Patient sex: M
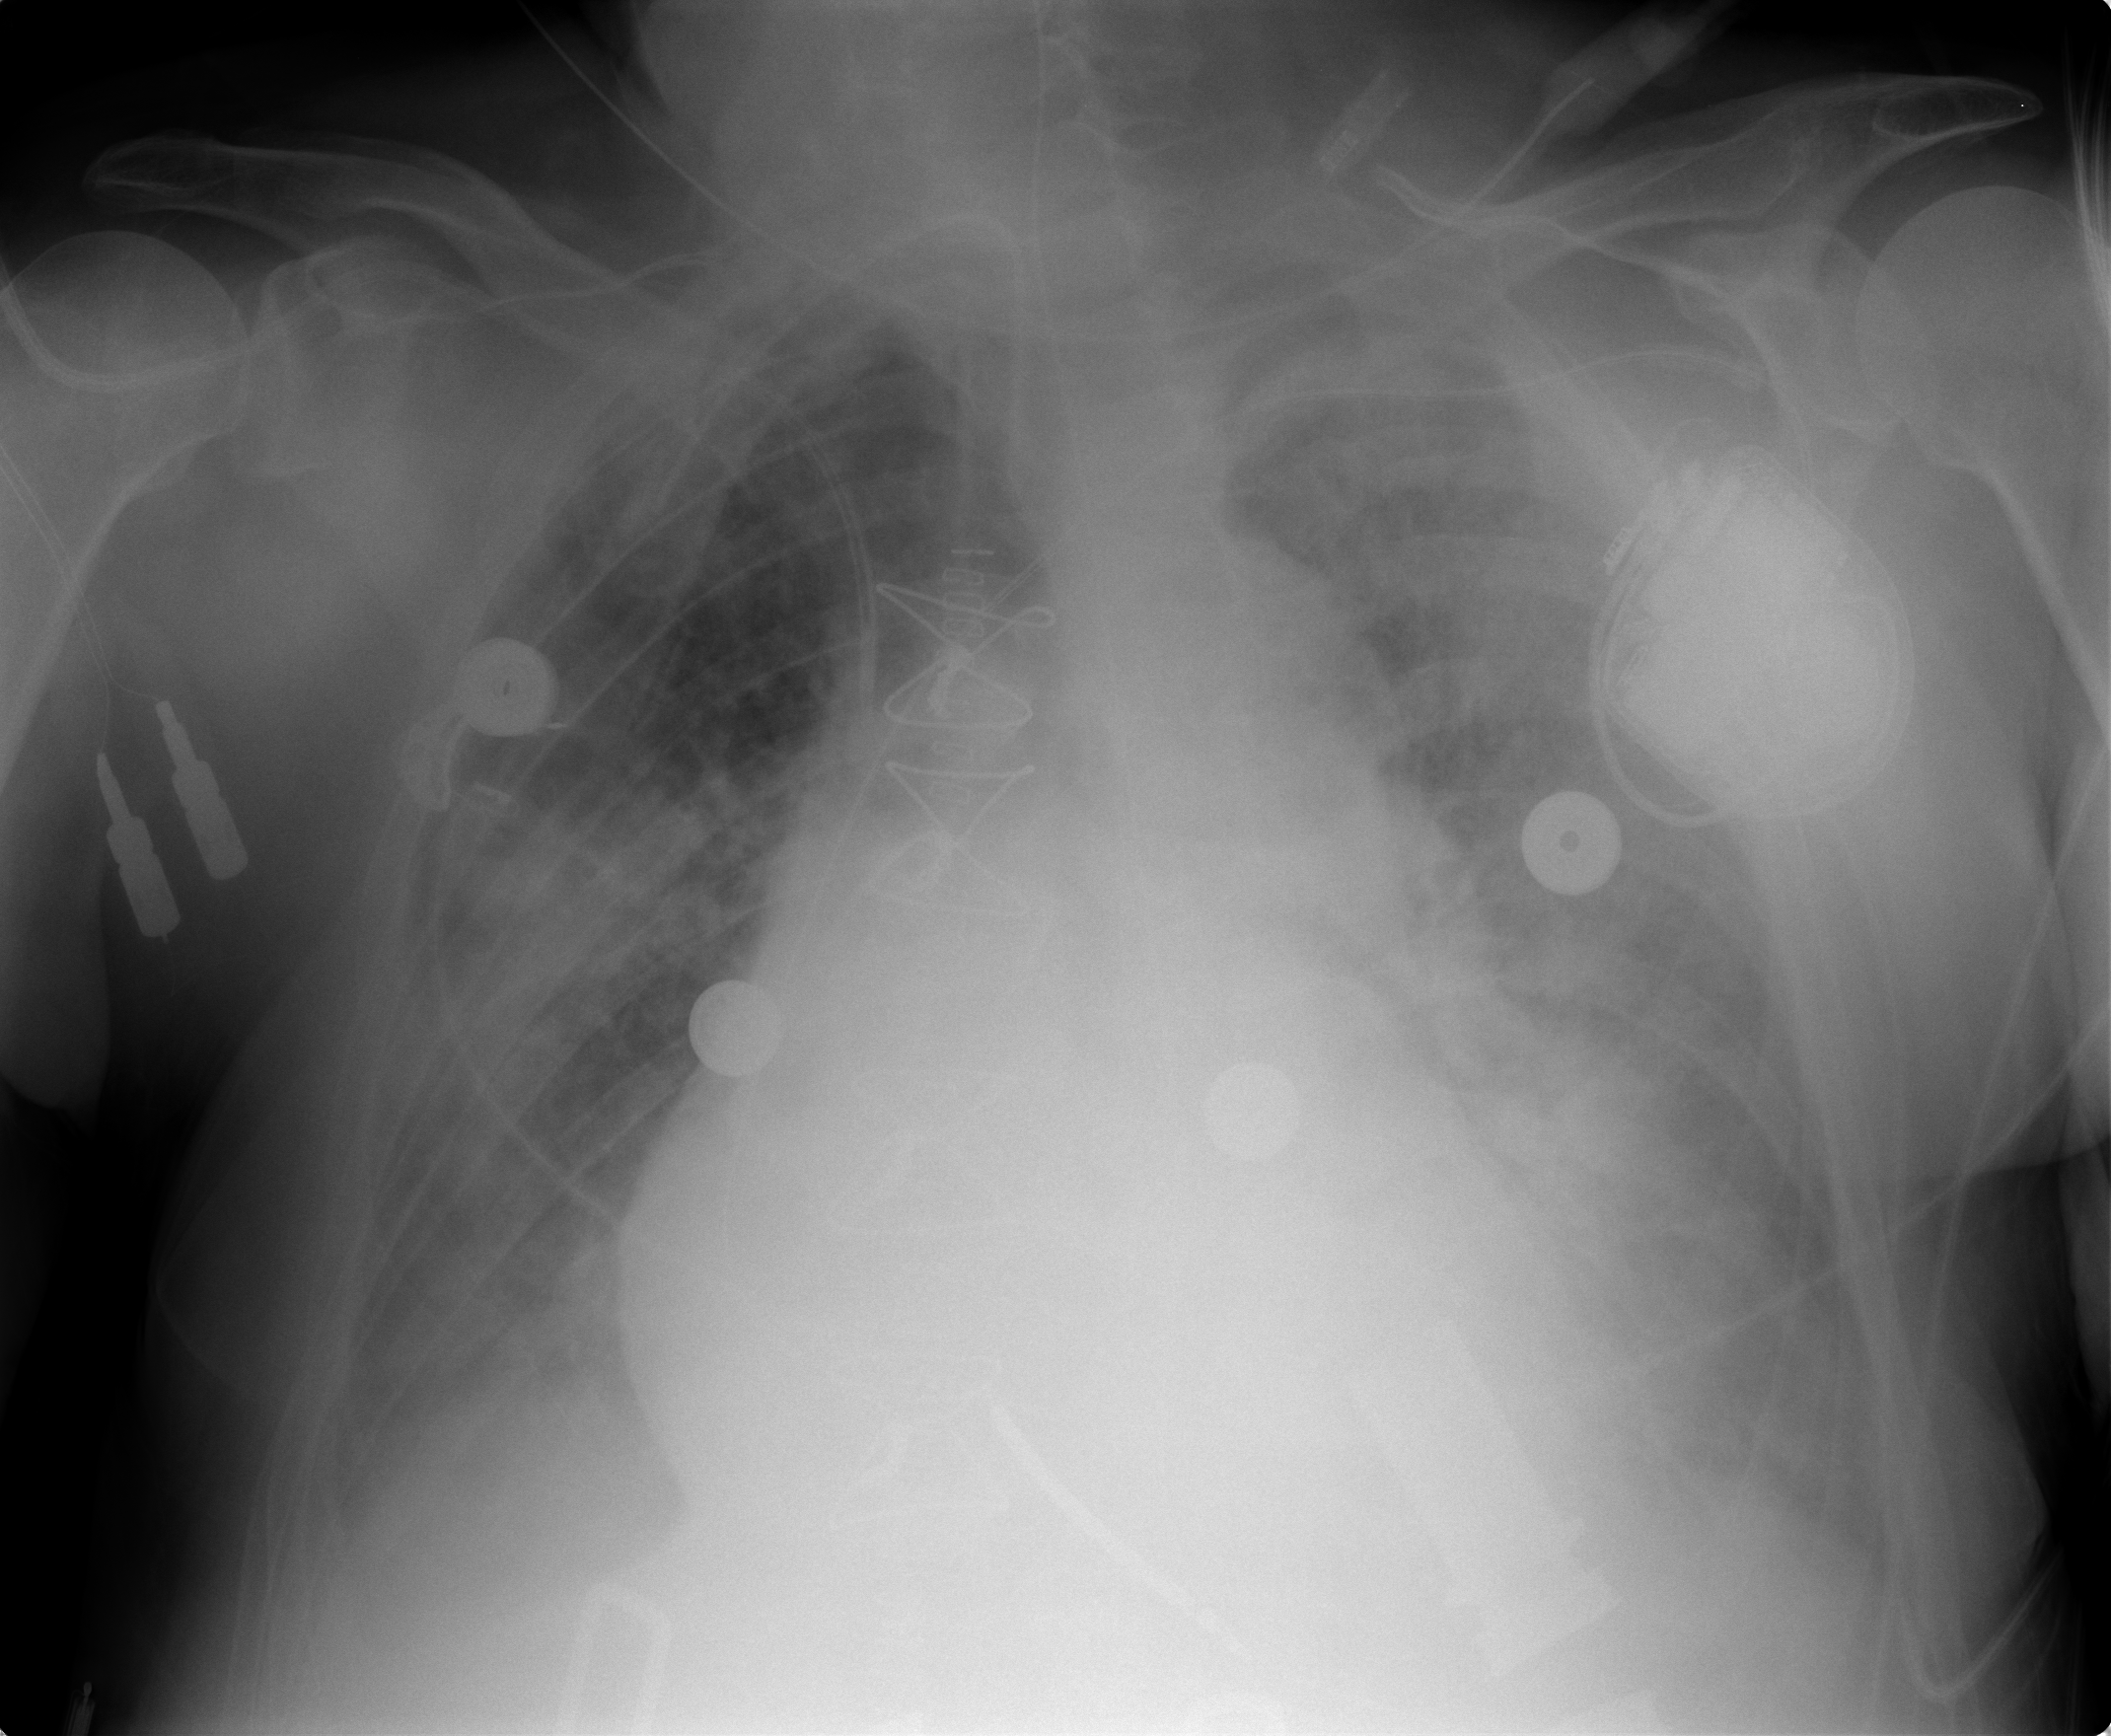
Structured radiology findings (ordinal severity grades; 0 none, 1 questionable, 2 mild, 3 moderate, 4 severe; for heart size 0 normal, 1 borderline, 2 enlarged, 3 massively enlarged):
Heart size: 3
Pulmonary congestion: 3
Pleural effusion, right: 2
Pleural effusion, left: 2
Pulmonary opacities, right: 3
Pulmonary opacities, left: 4
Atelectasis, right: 3
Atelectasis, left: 3